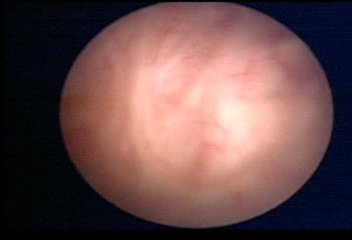
Modality: WLC
Class: Normal mucosa
Bladder cancer association: No